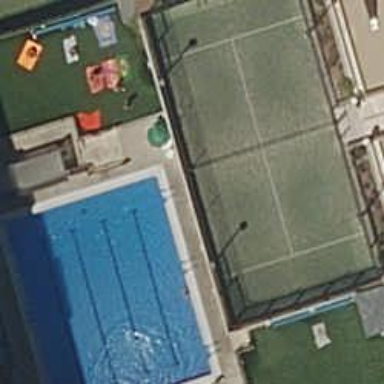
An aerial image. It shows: Swimming pool located in leisure land.